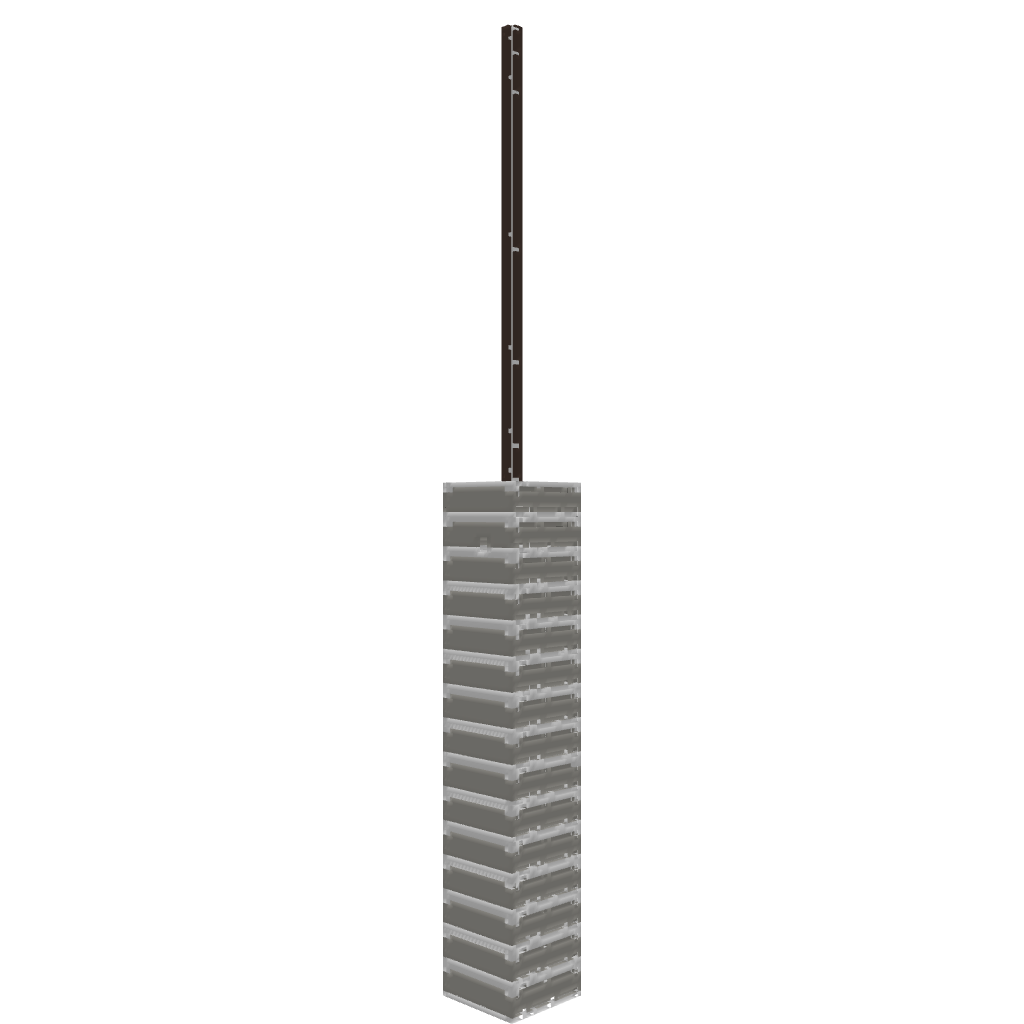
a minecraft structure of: Skyscraper